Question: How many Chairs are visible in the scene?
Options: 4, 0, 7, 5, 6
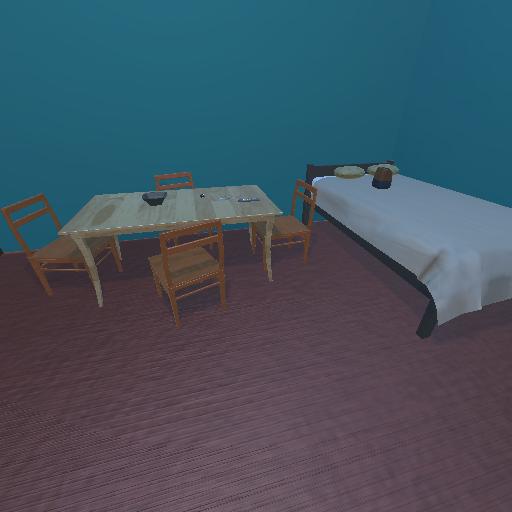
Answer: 4